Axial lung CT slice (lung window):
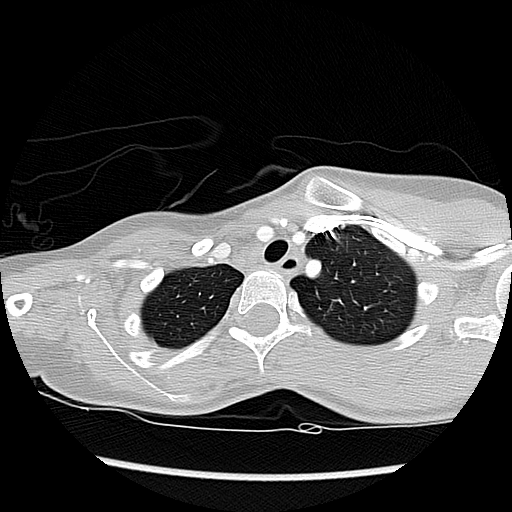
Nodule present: no